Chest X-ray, PA view. Patient: 55 years old, sex M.
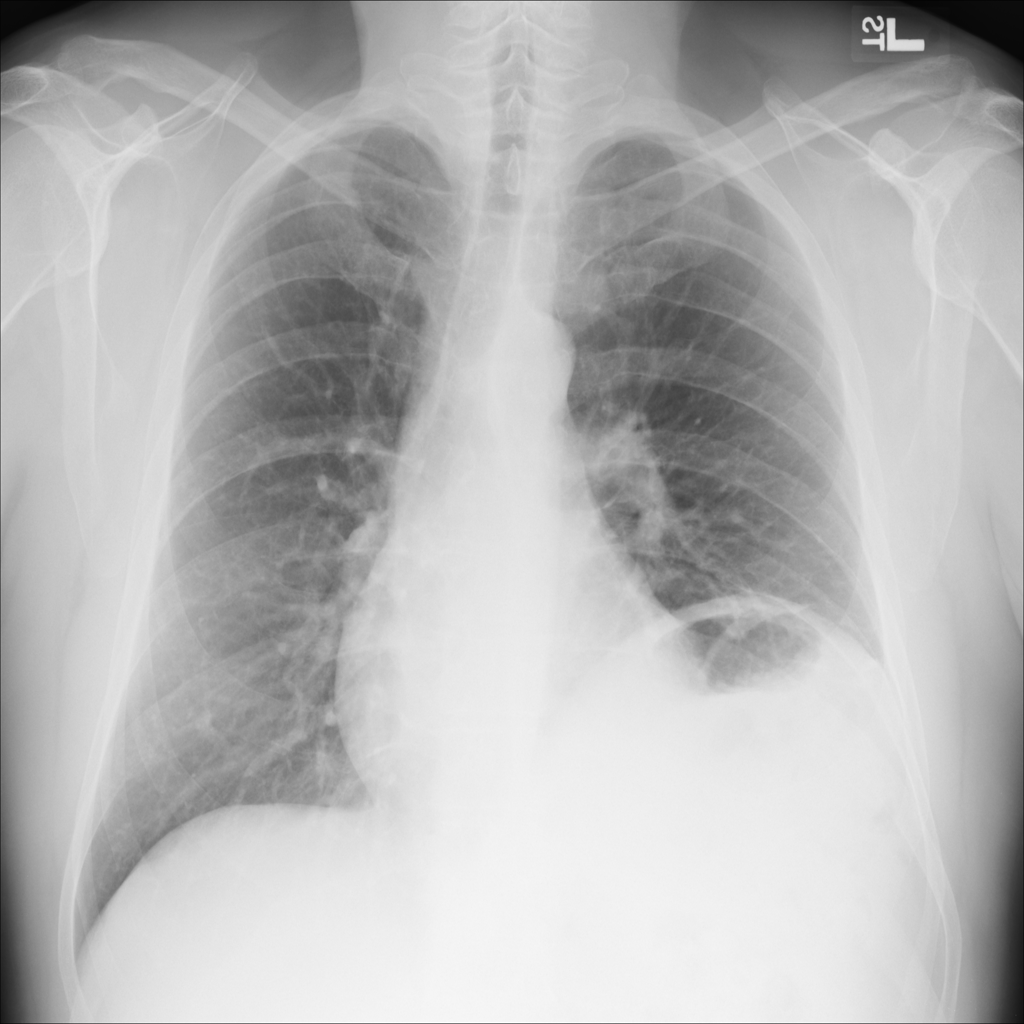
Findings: Atelectasis